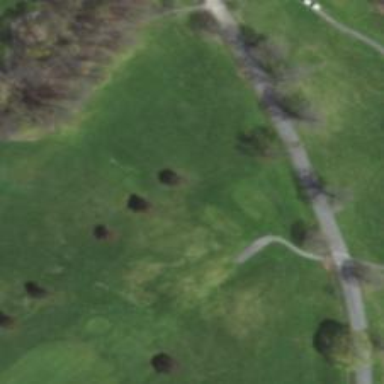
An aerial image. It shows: Golf tee.